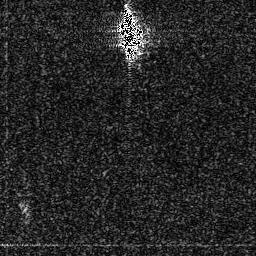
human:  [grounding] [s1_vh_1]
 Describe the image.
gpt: In the satellite image, there is  <ref>1 medium ship </ref> <box>[[46, 2, 54, 23, 0]]</box> located at top.